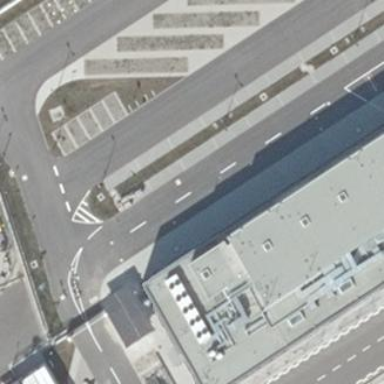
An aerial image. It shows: Parking available on the street side.